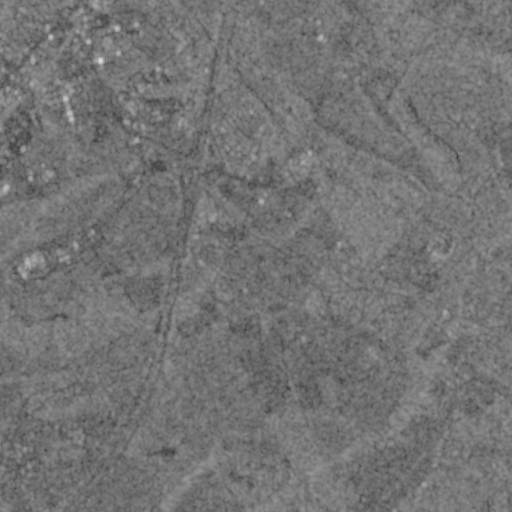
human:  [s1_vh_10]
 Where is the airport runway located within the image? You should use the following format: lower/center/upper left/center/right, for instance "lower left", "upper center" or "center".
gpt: The airport runway is located in the lower right of the image.
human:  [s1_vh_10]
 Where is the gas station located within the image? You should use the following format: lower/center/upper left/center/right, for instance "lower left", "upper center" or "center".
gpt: The gas station is located in the upper left of the image.
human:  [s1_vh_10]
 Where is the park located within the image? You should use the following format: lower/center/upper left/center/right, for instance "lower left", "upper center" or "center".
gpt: The park is located in the lower left of the image.
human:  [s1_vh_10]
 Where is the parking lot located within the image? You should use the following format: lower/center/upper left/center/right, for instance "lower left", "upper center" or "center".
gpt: The parking lot is located in the upper left of the image.
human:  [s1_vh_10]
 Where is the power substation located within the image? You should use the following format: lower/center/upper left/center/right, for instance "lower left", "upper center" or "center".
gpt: The power substation is located in the center of the image.
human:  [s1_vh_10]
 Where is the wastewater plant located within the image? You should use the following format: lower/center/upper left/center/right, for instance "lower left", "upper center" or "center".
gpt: The wastewater plant is located in the center right of the image.
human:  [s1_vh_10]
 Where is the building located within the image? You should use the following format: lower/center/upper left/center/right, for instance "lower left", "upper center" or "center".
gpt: The building is located in the left of the image.
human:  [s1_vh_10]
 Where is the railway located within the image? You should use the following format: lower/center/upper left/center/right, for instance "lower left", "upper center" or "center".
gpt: The railway is located in the upper left of the image.
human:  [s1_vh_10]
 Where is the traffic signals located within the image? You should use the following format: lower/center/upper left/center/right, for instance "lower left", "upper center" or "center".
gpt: The traffic signals is located in the upper left of the image.
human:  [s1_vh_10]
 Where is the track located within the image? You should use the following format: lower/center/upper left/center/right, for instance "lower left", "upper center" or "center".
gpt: There is no track in the image.

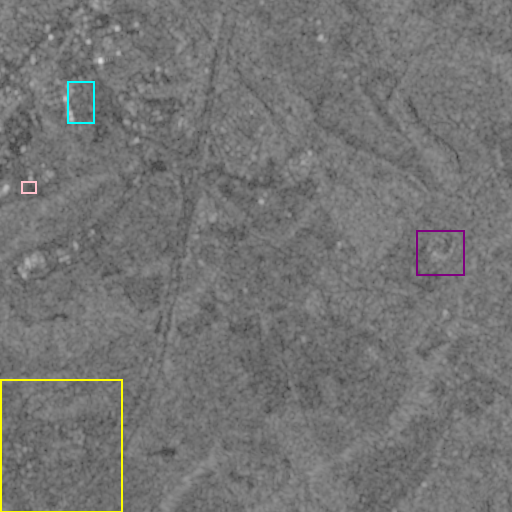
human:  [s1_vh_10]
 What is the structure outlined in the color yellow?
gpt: The structure outlined in yellow is a park.
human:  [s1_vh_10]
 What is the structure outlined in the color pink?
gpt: The structure outlined in pink is a parking lot.
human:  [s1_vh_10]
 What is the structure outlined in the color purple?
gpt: The structure outlined in purple is a wastewater plant.
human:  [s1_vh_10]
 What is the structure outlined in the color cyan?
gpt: The structure outlined in cyan is a building.
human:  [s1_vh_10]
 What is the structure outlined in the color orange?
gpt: There is no orange outline.